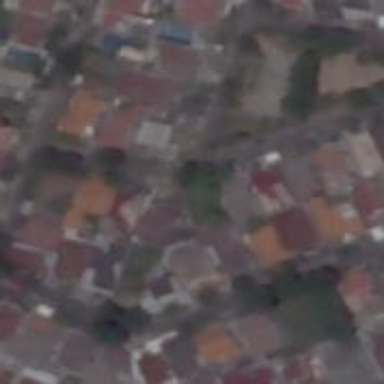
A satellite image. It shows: Residential building.